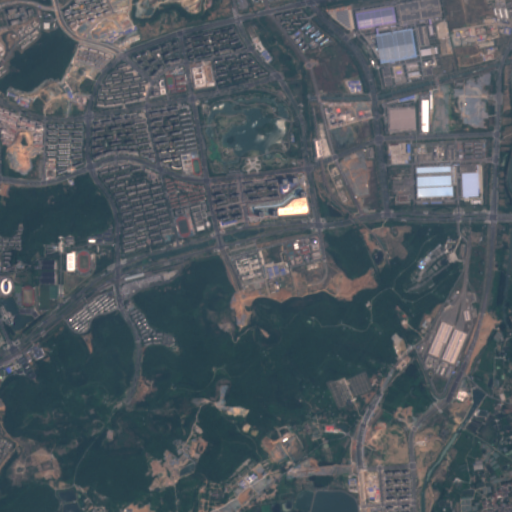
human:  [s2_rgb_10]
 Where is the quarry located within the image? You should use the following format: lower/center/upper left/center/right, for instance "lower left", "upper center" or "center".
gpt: The quarry is located in the upper left of the image.
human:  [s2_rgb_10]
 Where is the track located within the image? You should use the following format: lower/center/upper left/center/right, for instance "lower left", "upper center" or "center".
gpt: The track is located in the center left of the image.
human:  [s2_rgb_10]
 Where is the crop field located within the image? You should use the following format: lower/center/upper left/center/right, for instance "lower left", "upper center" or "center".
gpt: There is no crop field in the image.